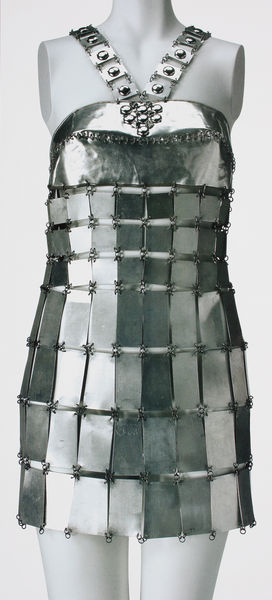
Titel: Minikleid mit Aluminiumplatten und Messingdraht
Künstler: Paco Rabanne
Standort: Kyoto (Japan)
Institution: Kyoto Costume Institute
Schlagwörter: körper, weiß, frau, grau, kleid, schwarz, mode, ornament, rock, arme, silber, spiegel, kalt, kostüm, adel, schulter, schultern, skulptur, beine, relief, taille, hart, karten, glanz, glänzend, metall, edel, foto, fotografie, punkte, schulterfrei, eisen, panzer, antike, torso, schwarzweiß, kreise, entwurf, rüstung, puppe, kurz, platten, viereckig, stahl, träger, silbrig, design, blech, glieder, getrieben, ösen, treibarbeit, schaufensterpuppe, damenmode, mini, minikleid, minirock, paco, metallplatten, untragbar, deseign, gaultier, neckholder, panzerkleid, rabbane, sechziger